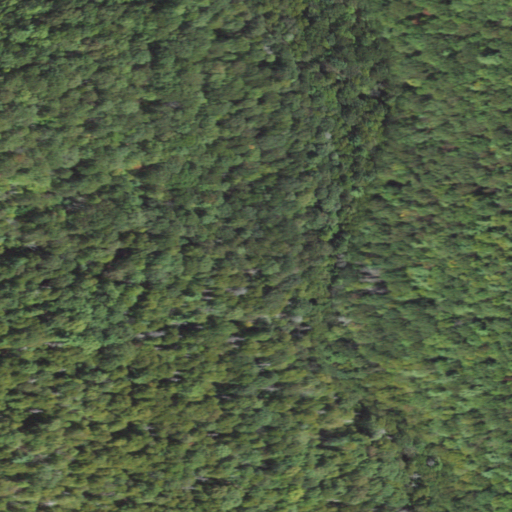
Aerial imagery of gap in Pennsylvania named McCahan Gap containing deciduous forest, evergreen forest, and mixed forest